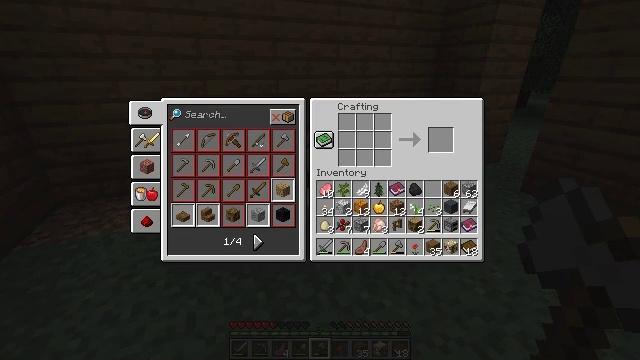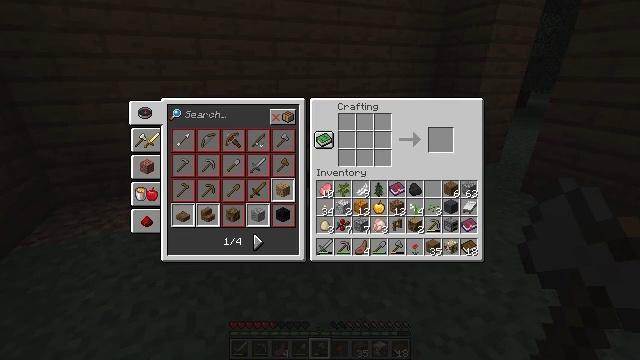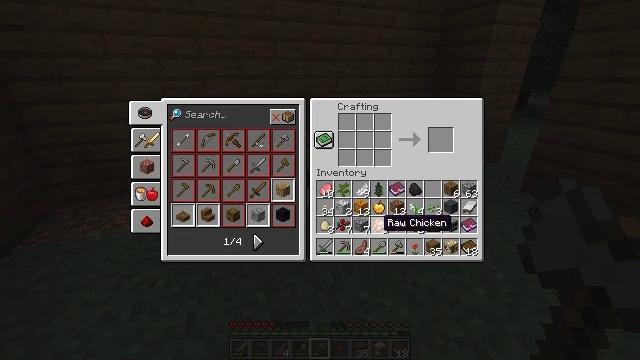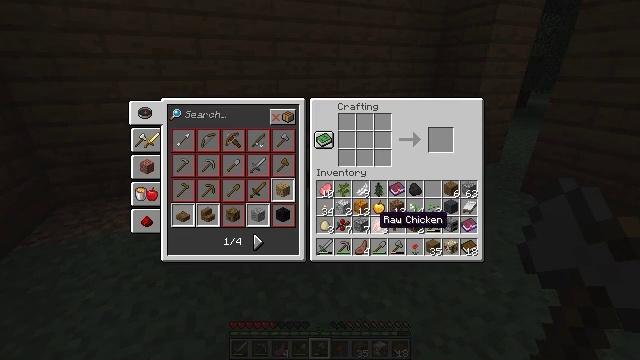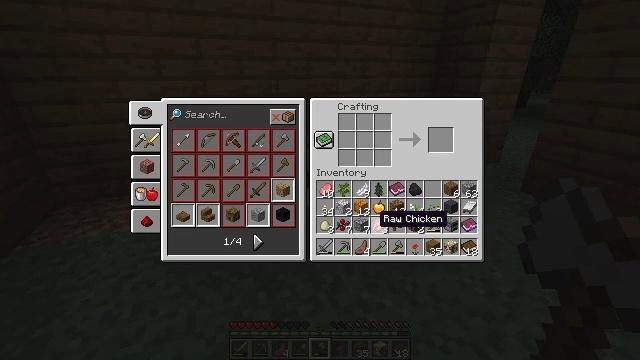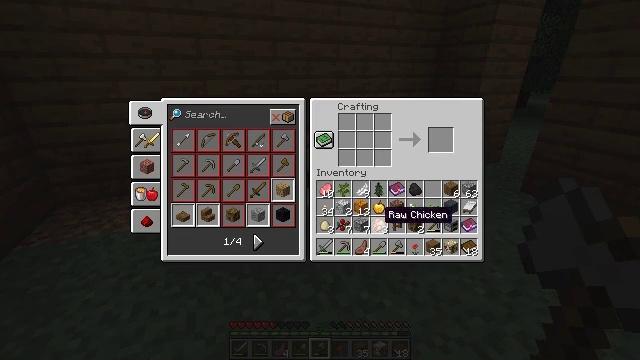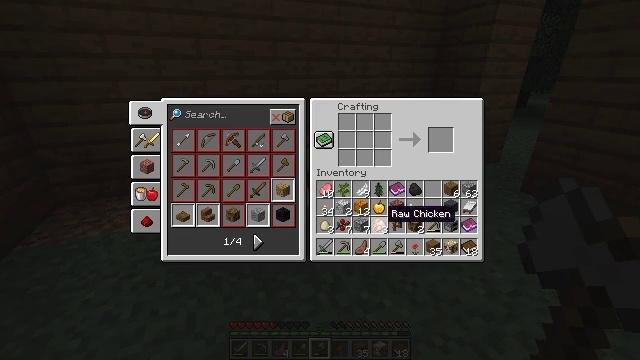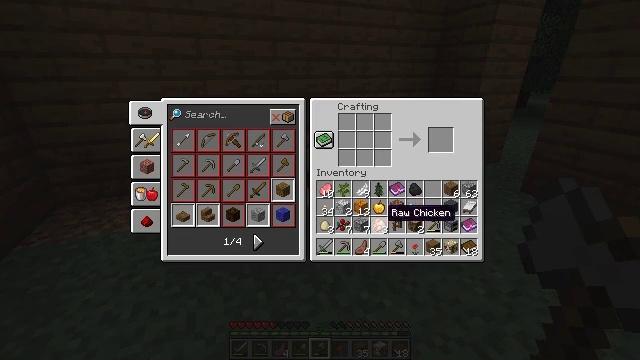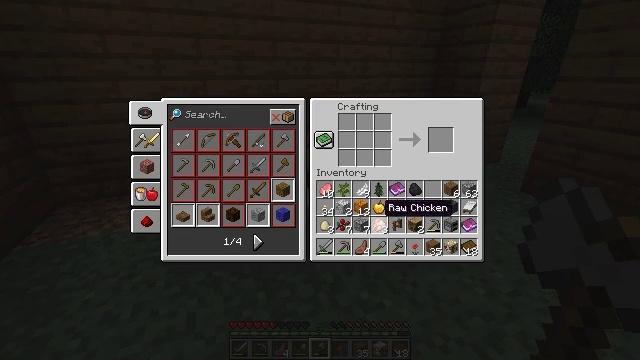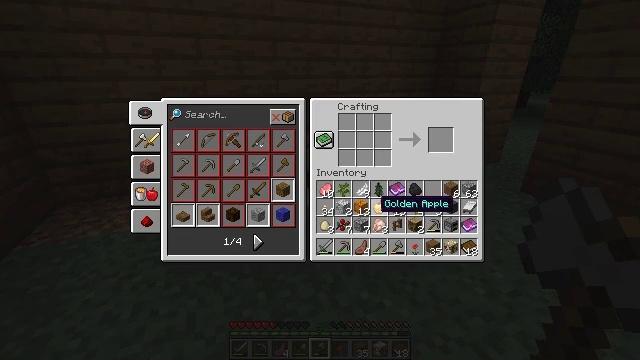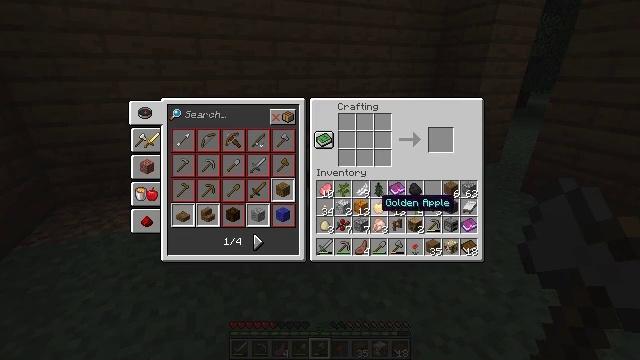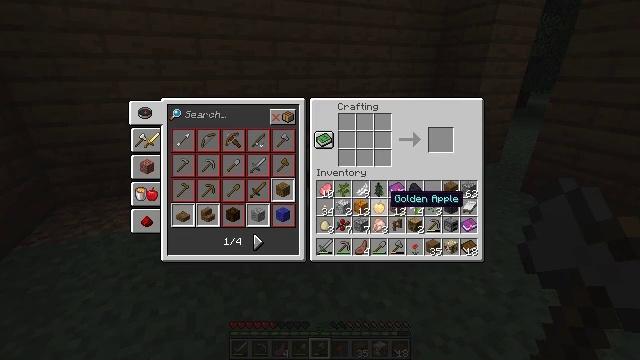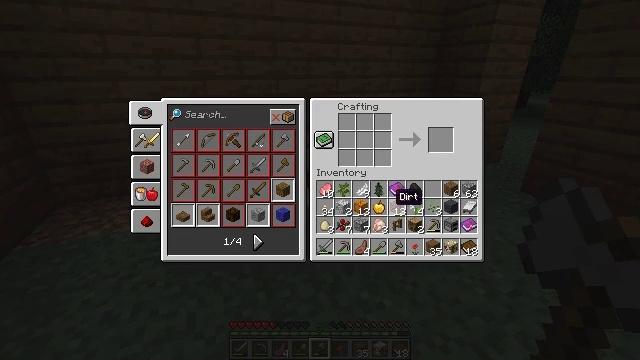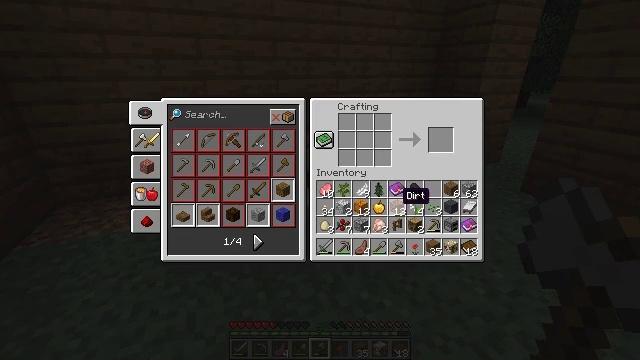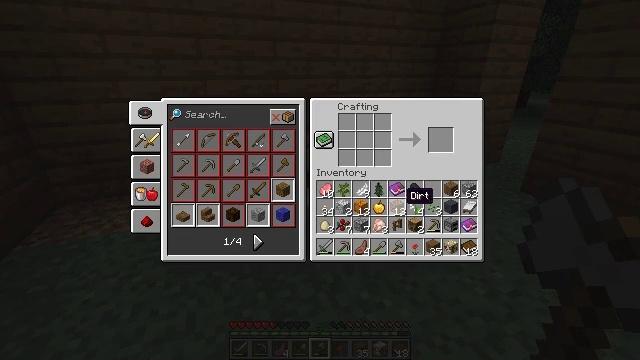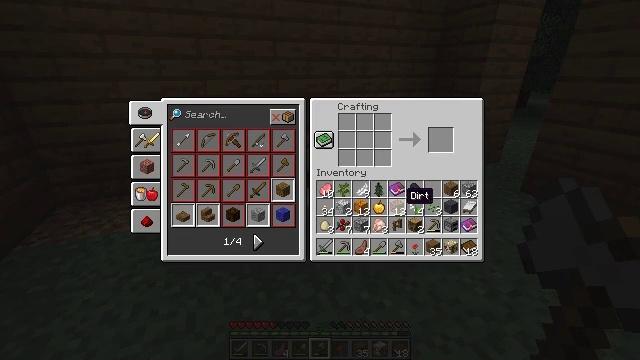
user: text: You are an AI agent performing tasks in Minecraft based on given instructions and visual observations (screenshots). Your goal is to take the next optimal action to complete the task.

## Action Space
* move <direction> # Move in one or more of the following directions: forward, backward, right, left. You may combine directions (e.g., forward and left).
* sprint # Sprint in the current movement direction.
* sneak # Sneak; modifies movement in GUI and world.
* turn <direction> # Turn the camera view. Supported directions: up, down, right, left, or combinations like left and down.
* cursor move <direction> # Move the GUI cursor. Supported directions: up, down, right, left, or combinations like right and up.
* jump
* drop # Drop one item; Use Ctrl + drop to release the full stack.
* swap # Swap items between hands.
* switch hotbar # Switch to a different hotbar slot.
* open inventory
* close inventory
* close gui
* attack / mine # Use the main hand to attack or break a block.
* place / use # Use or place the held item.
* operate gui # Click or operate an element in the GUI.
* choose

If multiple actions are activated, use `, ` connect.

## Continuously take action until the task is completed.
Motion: motion action
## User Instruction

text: Convert spruce planks into a spruce door.
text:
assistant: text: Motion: no_op
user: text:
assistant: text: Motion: cursor move left
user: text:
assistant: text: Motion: no_op
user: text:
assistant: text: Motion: no_op
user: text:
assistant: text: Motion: no_op
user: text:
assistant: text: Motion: no_op
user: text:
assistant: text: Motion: no_op
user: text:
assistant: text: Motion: no_op
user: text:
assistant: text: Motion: no_op
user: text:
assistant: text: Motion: no_op
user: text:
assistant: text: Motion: cursor move right
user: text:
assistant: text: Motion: no_op
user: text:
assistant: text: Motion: cursor move right
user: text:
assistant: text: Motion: no_op
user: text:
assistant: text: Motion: no_op
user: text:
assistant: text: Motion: no_op
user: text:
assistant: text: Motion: no_op
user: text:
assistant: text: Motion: cursor move right
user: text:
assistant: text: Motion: cursor move right
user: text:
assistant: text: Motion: cursor move right
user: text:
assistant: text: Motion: no_op
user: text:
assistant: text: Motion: cursor move right
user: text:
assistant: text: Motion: no_op
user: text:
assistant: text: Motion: no_op
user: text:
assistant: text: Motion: no_op
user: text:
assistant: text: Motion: no_op
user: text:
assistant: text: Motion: no_op
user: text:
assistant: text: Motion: no_op
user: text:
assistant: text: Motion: no_op
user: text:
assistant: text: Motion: no_op